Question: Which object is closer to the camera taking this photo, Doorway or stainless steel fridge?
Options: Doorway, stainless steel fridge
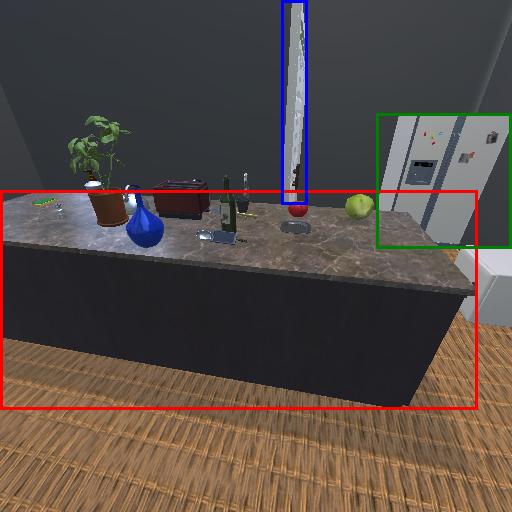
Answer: Doorway